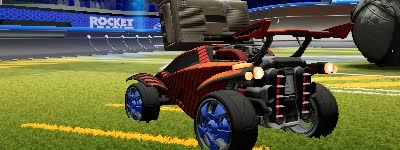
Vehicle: octane